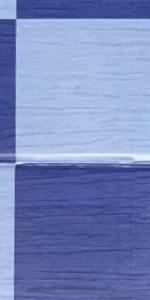
Label: Empty